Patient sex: M
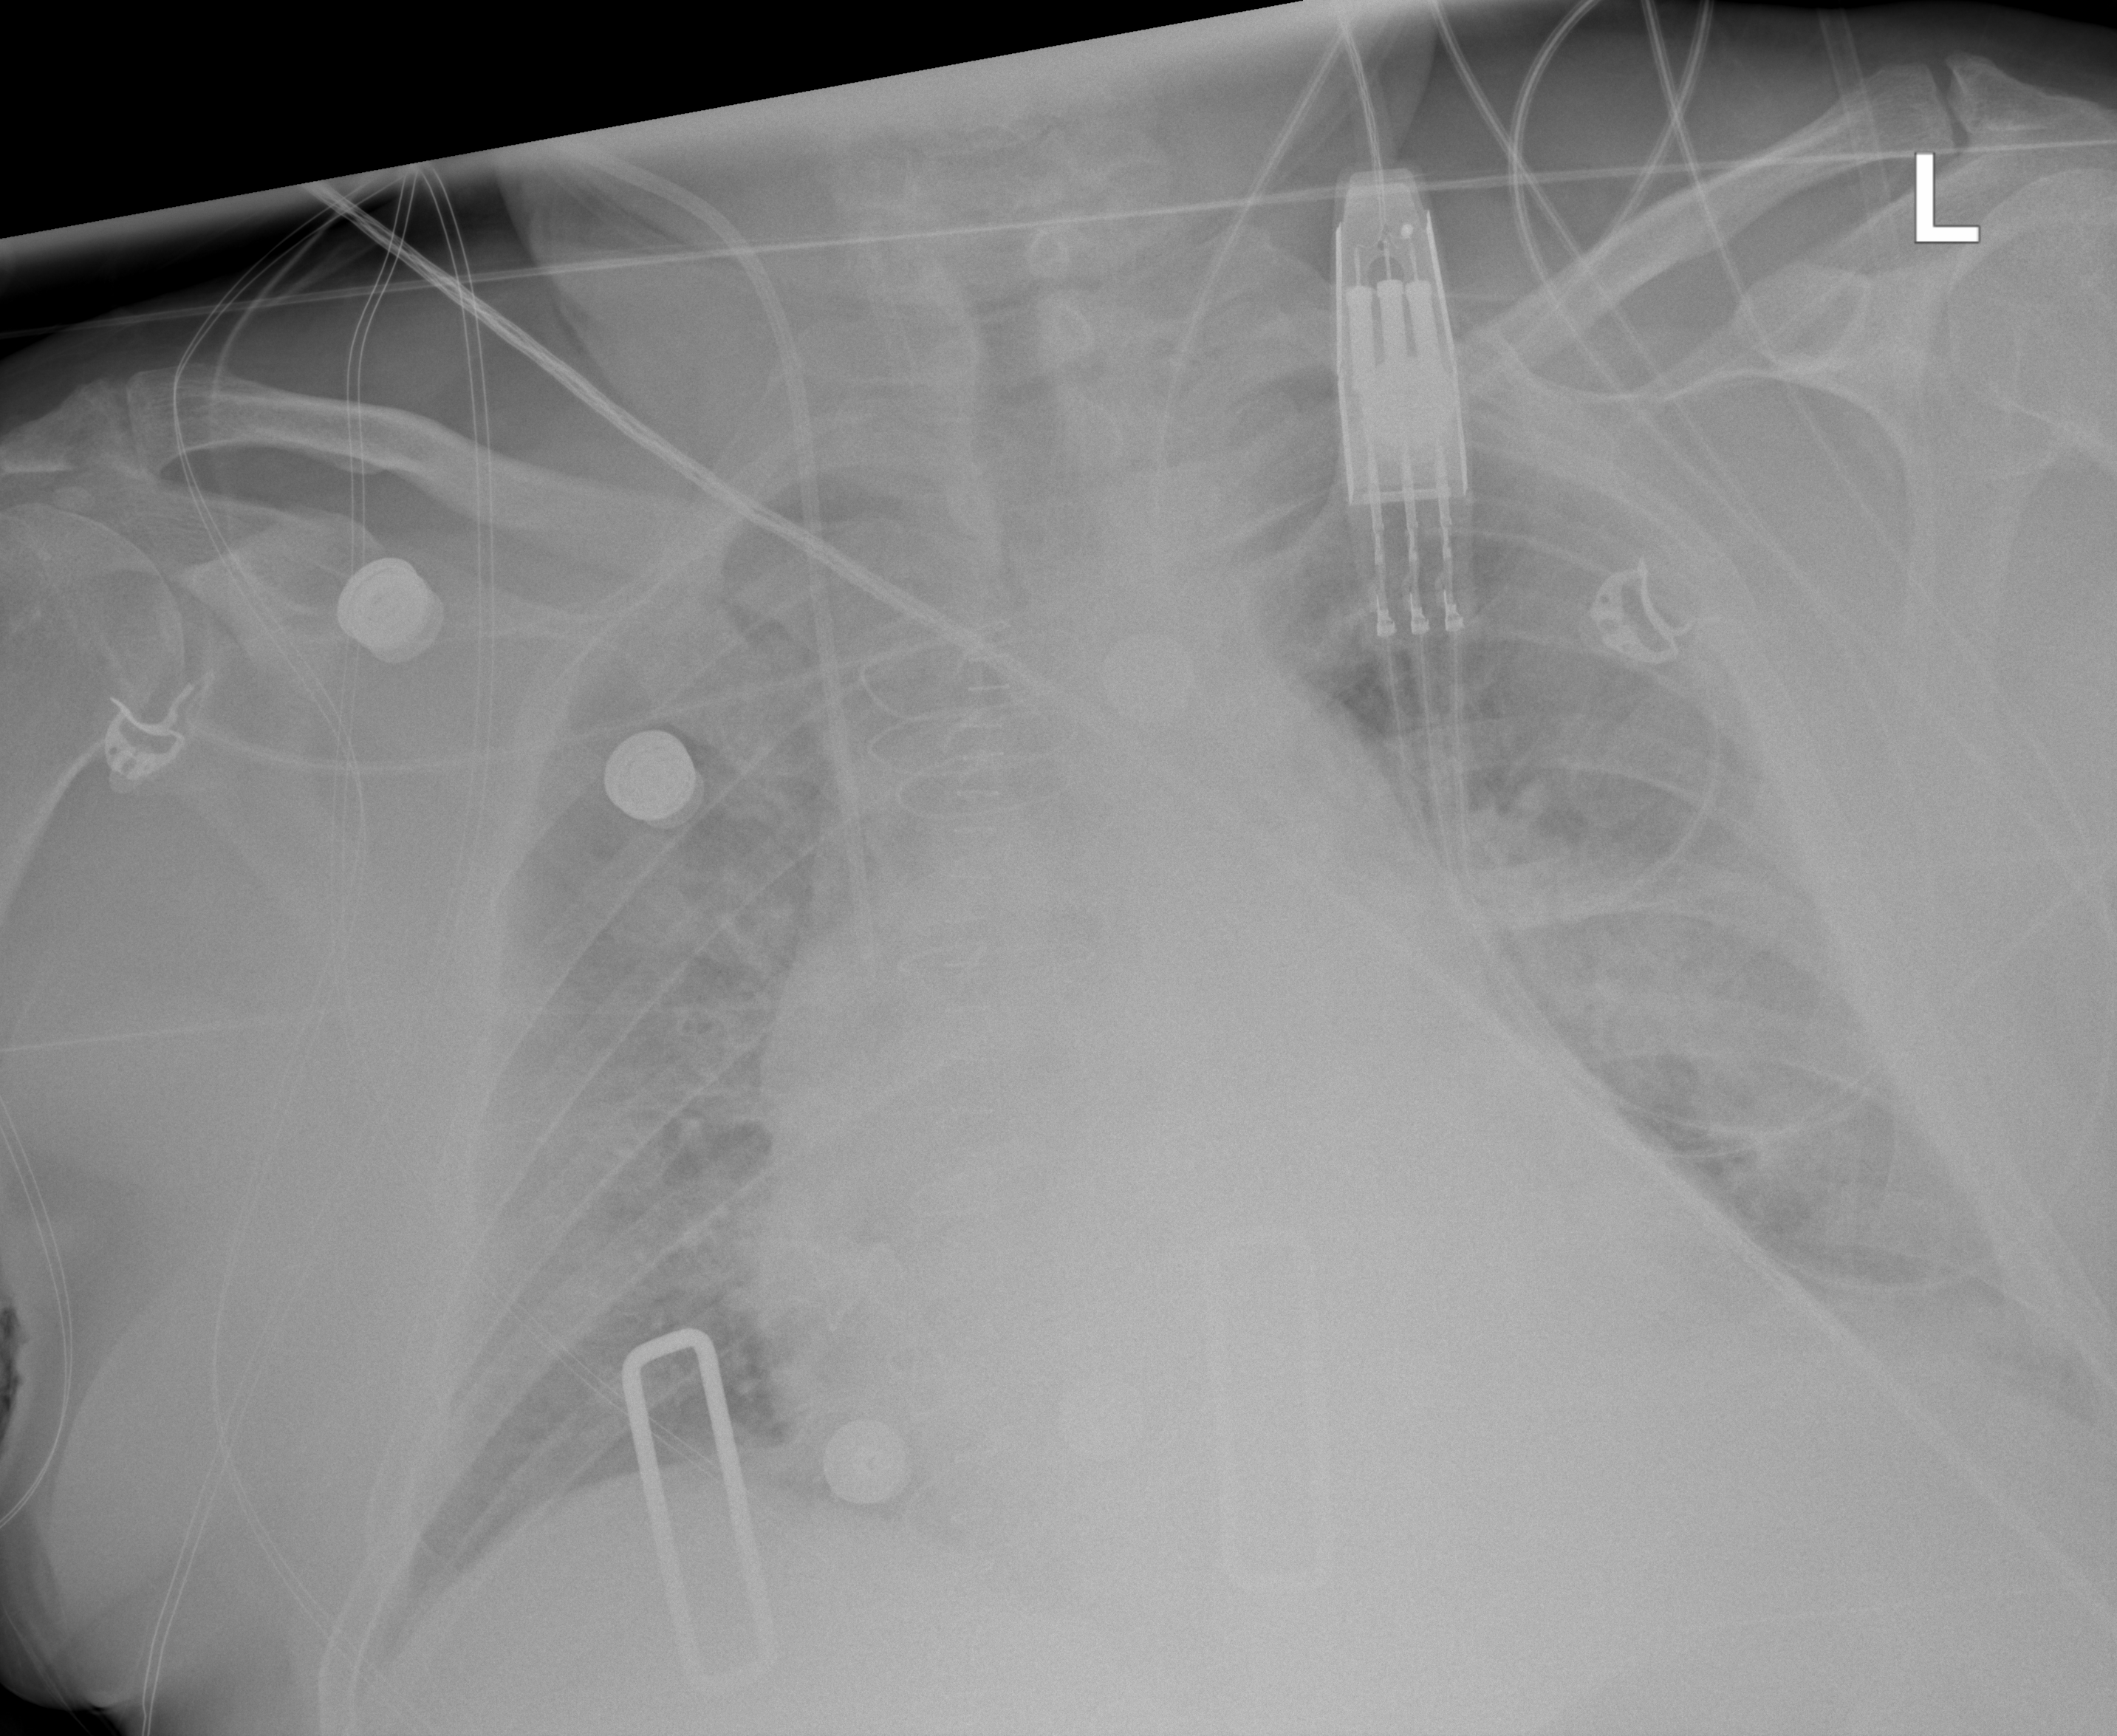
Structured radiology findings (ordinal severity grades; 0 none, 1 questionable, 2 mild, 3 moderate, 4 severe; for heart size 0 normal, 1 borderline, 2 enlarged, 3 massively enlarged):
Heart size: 2
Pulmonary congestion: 2
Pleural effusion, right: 0
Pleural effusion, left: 2
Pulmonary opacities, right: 0
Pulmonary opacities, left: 0
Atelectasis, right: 2
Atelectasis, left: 2